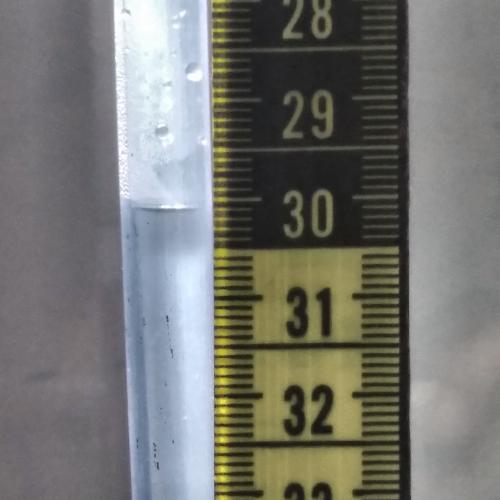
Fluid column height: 30.1 cm